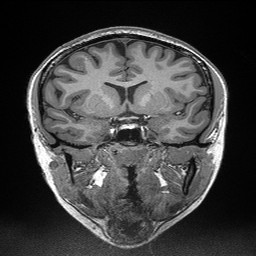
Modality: T1w
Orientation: sagittal
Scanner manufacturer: siemens
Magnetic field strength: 3 T
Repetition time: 2.3 s
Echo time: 0.00298 s